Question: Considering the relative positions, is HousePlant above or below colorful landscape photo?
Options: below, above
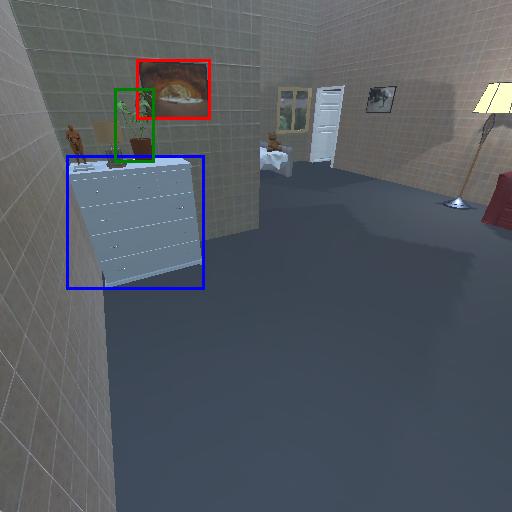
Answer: below